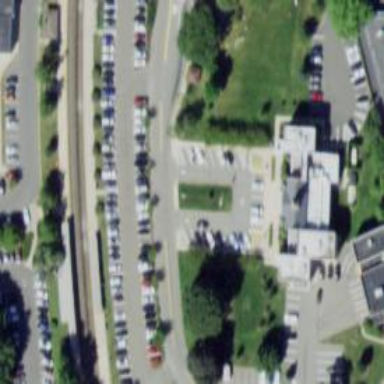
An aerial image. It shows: Parking space.